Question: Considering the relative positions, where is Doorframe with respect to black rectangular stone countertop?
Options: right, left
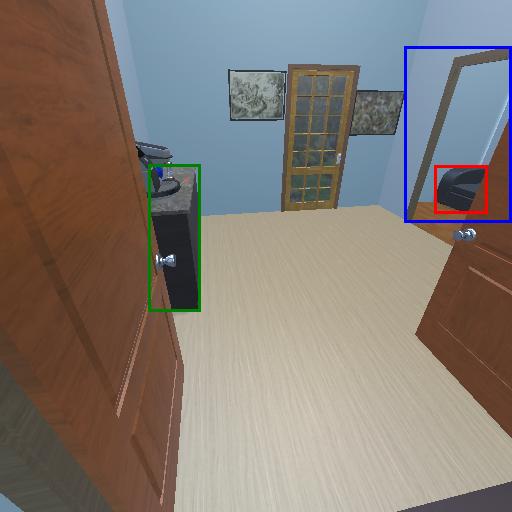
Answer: right